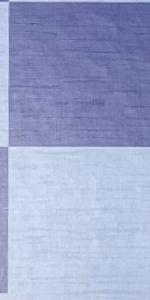
Label: Empty